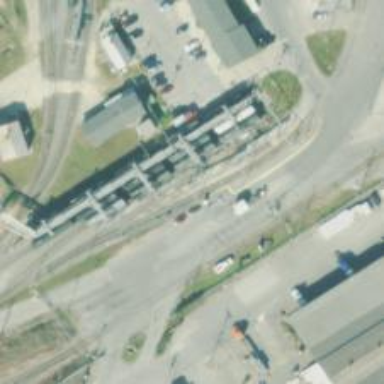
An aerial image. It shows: Loading rack for railways.